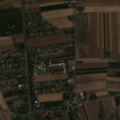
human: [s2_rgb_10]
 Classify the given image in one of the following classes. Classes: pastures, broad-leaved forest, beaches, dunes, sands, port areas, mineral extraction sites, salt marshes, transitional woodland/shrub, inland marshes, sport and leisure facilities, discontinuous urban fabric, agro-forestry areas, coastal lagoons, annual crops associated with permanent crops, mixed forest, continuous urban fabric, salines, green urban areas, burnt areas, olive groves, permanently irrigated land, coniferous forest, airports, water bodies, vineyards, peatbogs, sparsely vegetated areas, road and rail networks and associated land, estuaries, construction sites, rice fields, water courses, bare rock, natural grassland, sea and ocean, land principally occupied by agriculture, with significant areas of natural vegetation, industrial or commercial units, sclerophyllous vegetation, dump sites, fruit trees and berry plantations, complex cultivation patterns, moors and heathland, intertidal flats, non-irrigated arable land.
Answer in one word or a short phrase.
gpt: discontinuous urban fabric, non-irrigated arable land